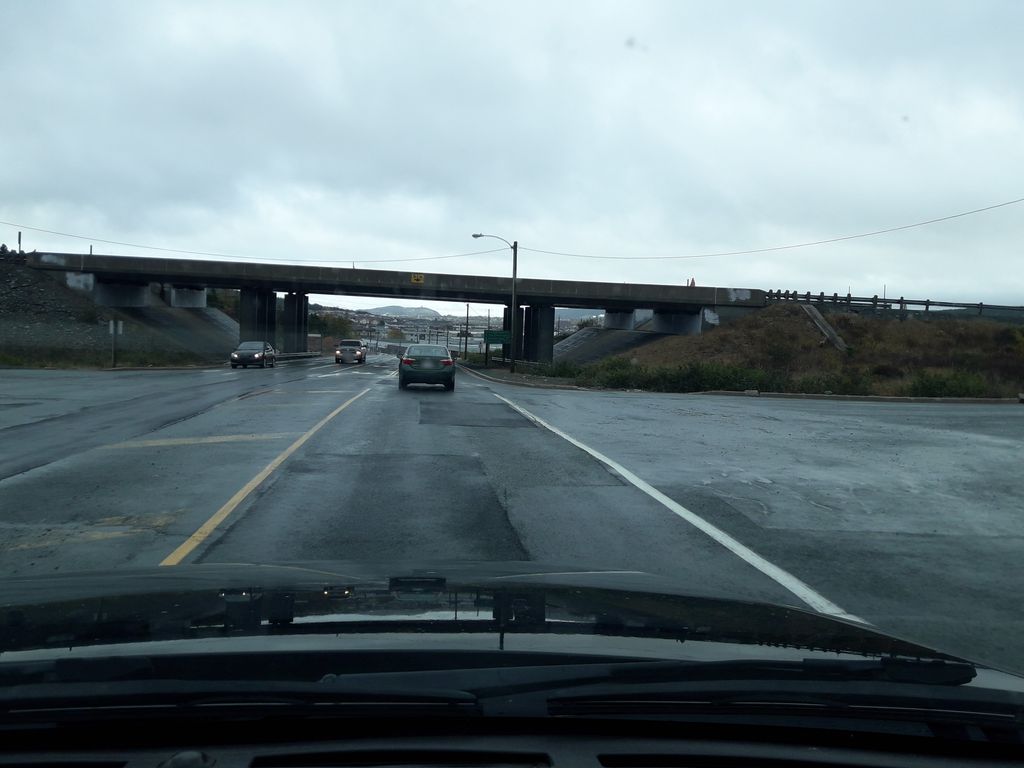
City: st_johns